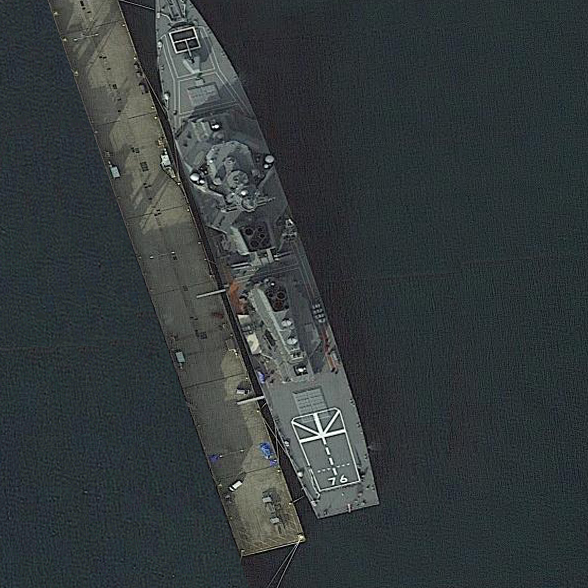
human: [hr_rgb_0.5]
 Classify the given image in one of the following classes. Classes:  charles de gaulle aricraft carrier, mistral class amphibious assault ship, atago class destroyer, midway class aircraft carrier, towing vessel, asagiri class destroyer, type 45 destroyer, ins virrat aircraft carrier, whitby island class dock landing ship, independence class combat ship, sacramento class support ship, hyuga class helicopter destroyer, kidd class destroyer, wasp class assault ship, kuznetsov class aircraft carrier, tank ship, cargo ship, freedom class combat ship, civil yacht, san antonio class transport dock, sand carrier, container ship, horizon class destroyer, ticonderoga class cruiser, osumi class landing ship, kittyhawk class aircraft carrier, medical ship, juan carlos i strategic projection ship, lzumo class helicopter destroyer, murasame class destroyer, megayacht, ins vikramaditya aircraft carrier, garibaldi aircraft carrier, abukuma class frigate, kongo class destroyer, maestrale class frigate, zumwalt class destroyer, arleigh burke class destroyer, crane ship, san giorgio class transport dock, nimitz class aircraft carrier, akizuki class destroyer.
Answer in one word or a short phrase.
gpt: Kongo class destroyer